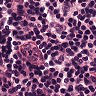
Metastatic tissue present: no